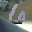
Label: 6